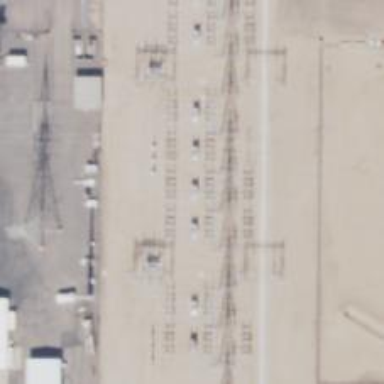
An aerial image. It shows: Switch for power supply.